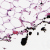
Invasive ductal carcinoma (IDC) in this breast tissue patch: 0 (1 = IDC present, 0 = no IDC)